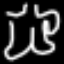
Label: frog